Question: I'm trying to plot a Tree using igraph and started from very simple examples available on the web, one of them is
'''
library(igraph)
el <- matrix( c("root", "y", "root", "x", "x", "a", "x", "b"), nc=2, byrow=TRUE)
g13 <- graph.edgelist(el)
co <- layout.reingold.tilford(g13, flip.y=TRUE)
plot(g13, layout=co)
'''
The issue is I get all vertices on the same line, the root at left and the rest to right of it, as shown:

I tried other variations like
'''
plot(g13, layout=layout.reingold.tilford)
'''
and the results were the same.
What am I doing wrong?
Regards
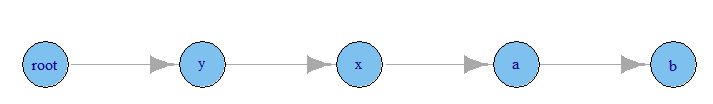
Answer: It seems necessary to specify the root node:
'''
co <- layout.reingold.tilford(g13, params=list(root=1))
plot(g13, layout=co)
'''